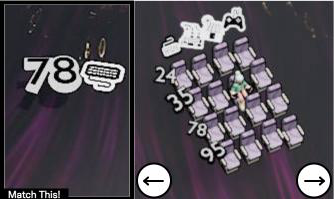
Task: seats
Answer: no